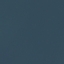
Land use / land cover class: SeaLake